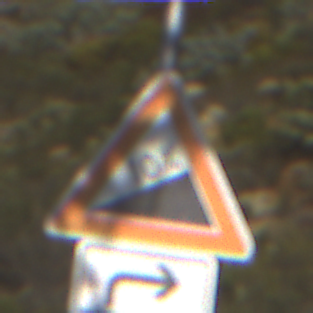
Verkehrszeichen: Steigung10
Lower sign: RichtungsangabeDurchPfeile5
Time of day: MorningAfternoon
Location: Outdoor (RoadRail)
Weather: PartlyCloudy
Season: NotSpecified
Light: Natural